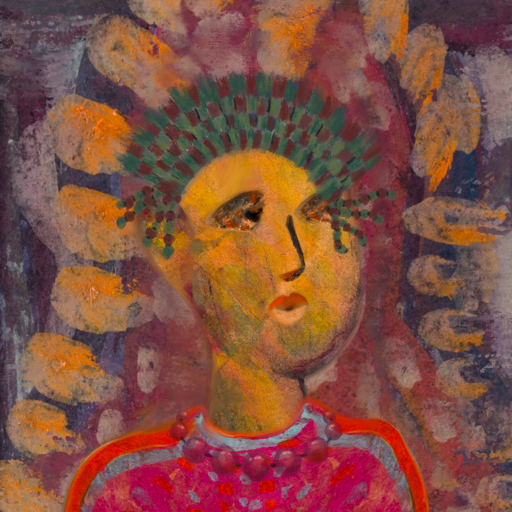
Background: Doll, Head And Neck Side: Gypsy_Mother, Face Side: Gypsy_Queen, Bust: Sisters, Hair Side: Blank, Head Accessory: After_Raid_Crown, Second Necklace: Blank, Necklace: Irani_2, Baby: Blank